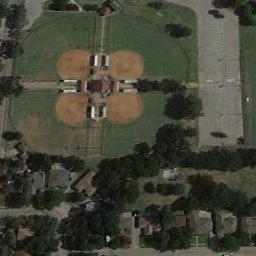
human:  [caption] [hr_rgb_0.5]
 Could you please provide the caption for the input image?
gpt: There are four baseball diamonds next to the house .

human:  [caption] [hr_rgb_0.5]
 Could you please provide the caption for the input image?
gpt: This baseball field is like a four-petal flower and surrounded by vegetation .

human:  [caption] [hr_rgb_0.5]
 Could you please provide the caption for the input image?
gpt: Four baseball diamonds adjacent to each other make up a circle while some houses and trees beside  .

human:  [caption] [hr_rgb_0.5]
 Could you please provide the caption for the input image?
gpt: There are four baseball diamonds covered with trees .

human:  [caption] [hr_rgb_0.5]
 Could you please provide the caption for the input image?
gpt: The four baseball diamonds are symmetrically distributed .